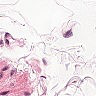
Metastatic tissue present: no